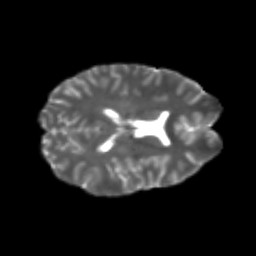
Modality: T2w
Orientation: axial
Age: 21
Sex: female
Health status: healthy
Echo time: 0.074 s